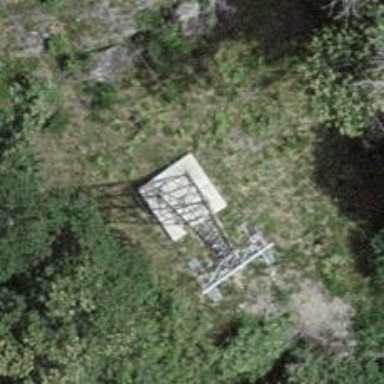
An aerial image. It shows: Pylon for aerialway.